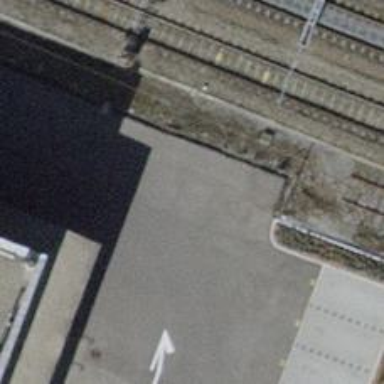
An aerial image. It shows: Railway buffer stop.